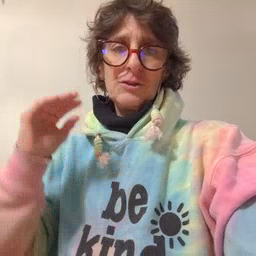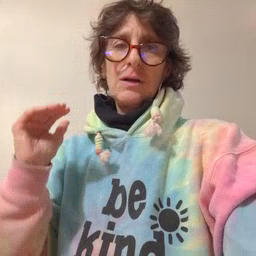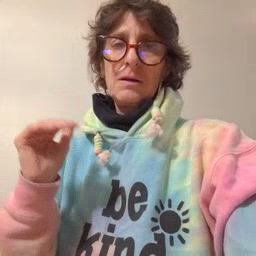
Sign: child